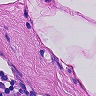
Metastatic tissue present: no